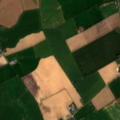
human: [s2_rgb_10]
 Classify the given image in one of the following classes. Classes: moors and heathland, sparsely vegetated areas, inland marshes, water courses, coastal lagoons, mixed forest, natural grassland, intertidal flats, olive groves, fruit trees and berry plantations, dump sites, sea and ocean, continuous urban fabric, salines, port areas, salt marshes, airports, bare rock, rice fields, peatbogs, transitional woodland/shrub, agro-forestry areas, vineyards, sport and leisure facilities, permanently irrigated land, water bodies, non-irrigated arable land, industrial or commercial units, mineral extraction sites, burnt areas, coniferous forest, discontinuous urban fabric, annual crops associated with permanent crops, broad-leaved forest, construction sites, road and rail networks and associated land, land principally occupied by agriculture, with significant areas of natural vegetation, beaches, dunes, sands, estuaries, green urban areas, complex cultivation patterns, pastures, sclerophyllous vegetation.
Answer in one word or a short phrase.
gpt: non-irrigated arable land, pastures